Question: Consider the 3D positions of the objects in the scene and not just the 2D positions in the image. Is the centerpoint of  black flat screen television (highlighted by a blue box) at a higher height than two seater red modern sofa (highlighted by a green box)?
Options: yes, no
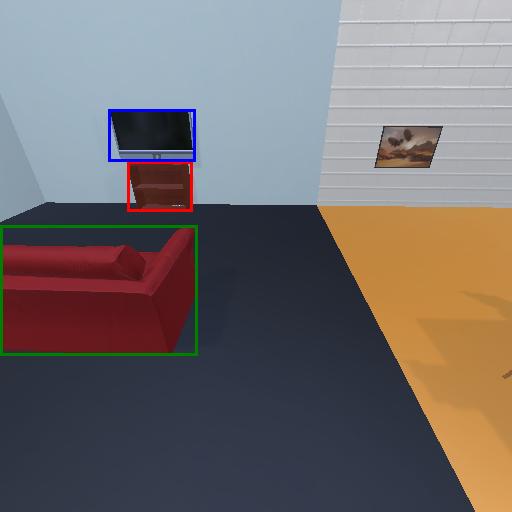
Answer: yes